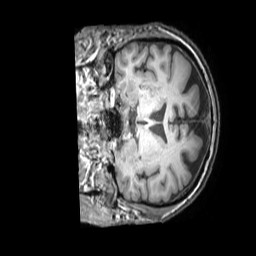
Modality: T1w
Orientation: coronal
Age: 74
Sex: male
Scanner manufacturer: philips
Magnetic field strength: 3 T
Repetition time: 0.009875 s
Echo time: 0.004594 s